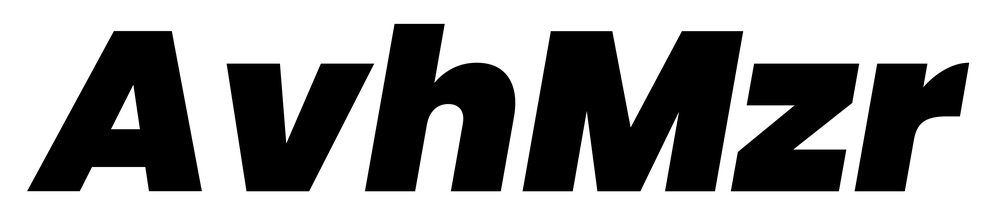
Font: Poppins-BlackItalic